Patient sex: M
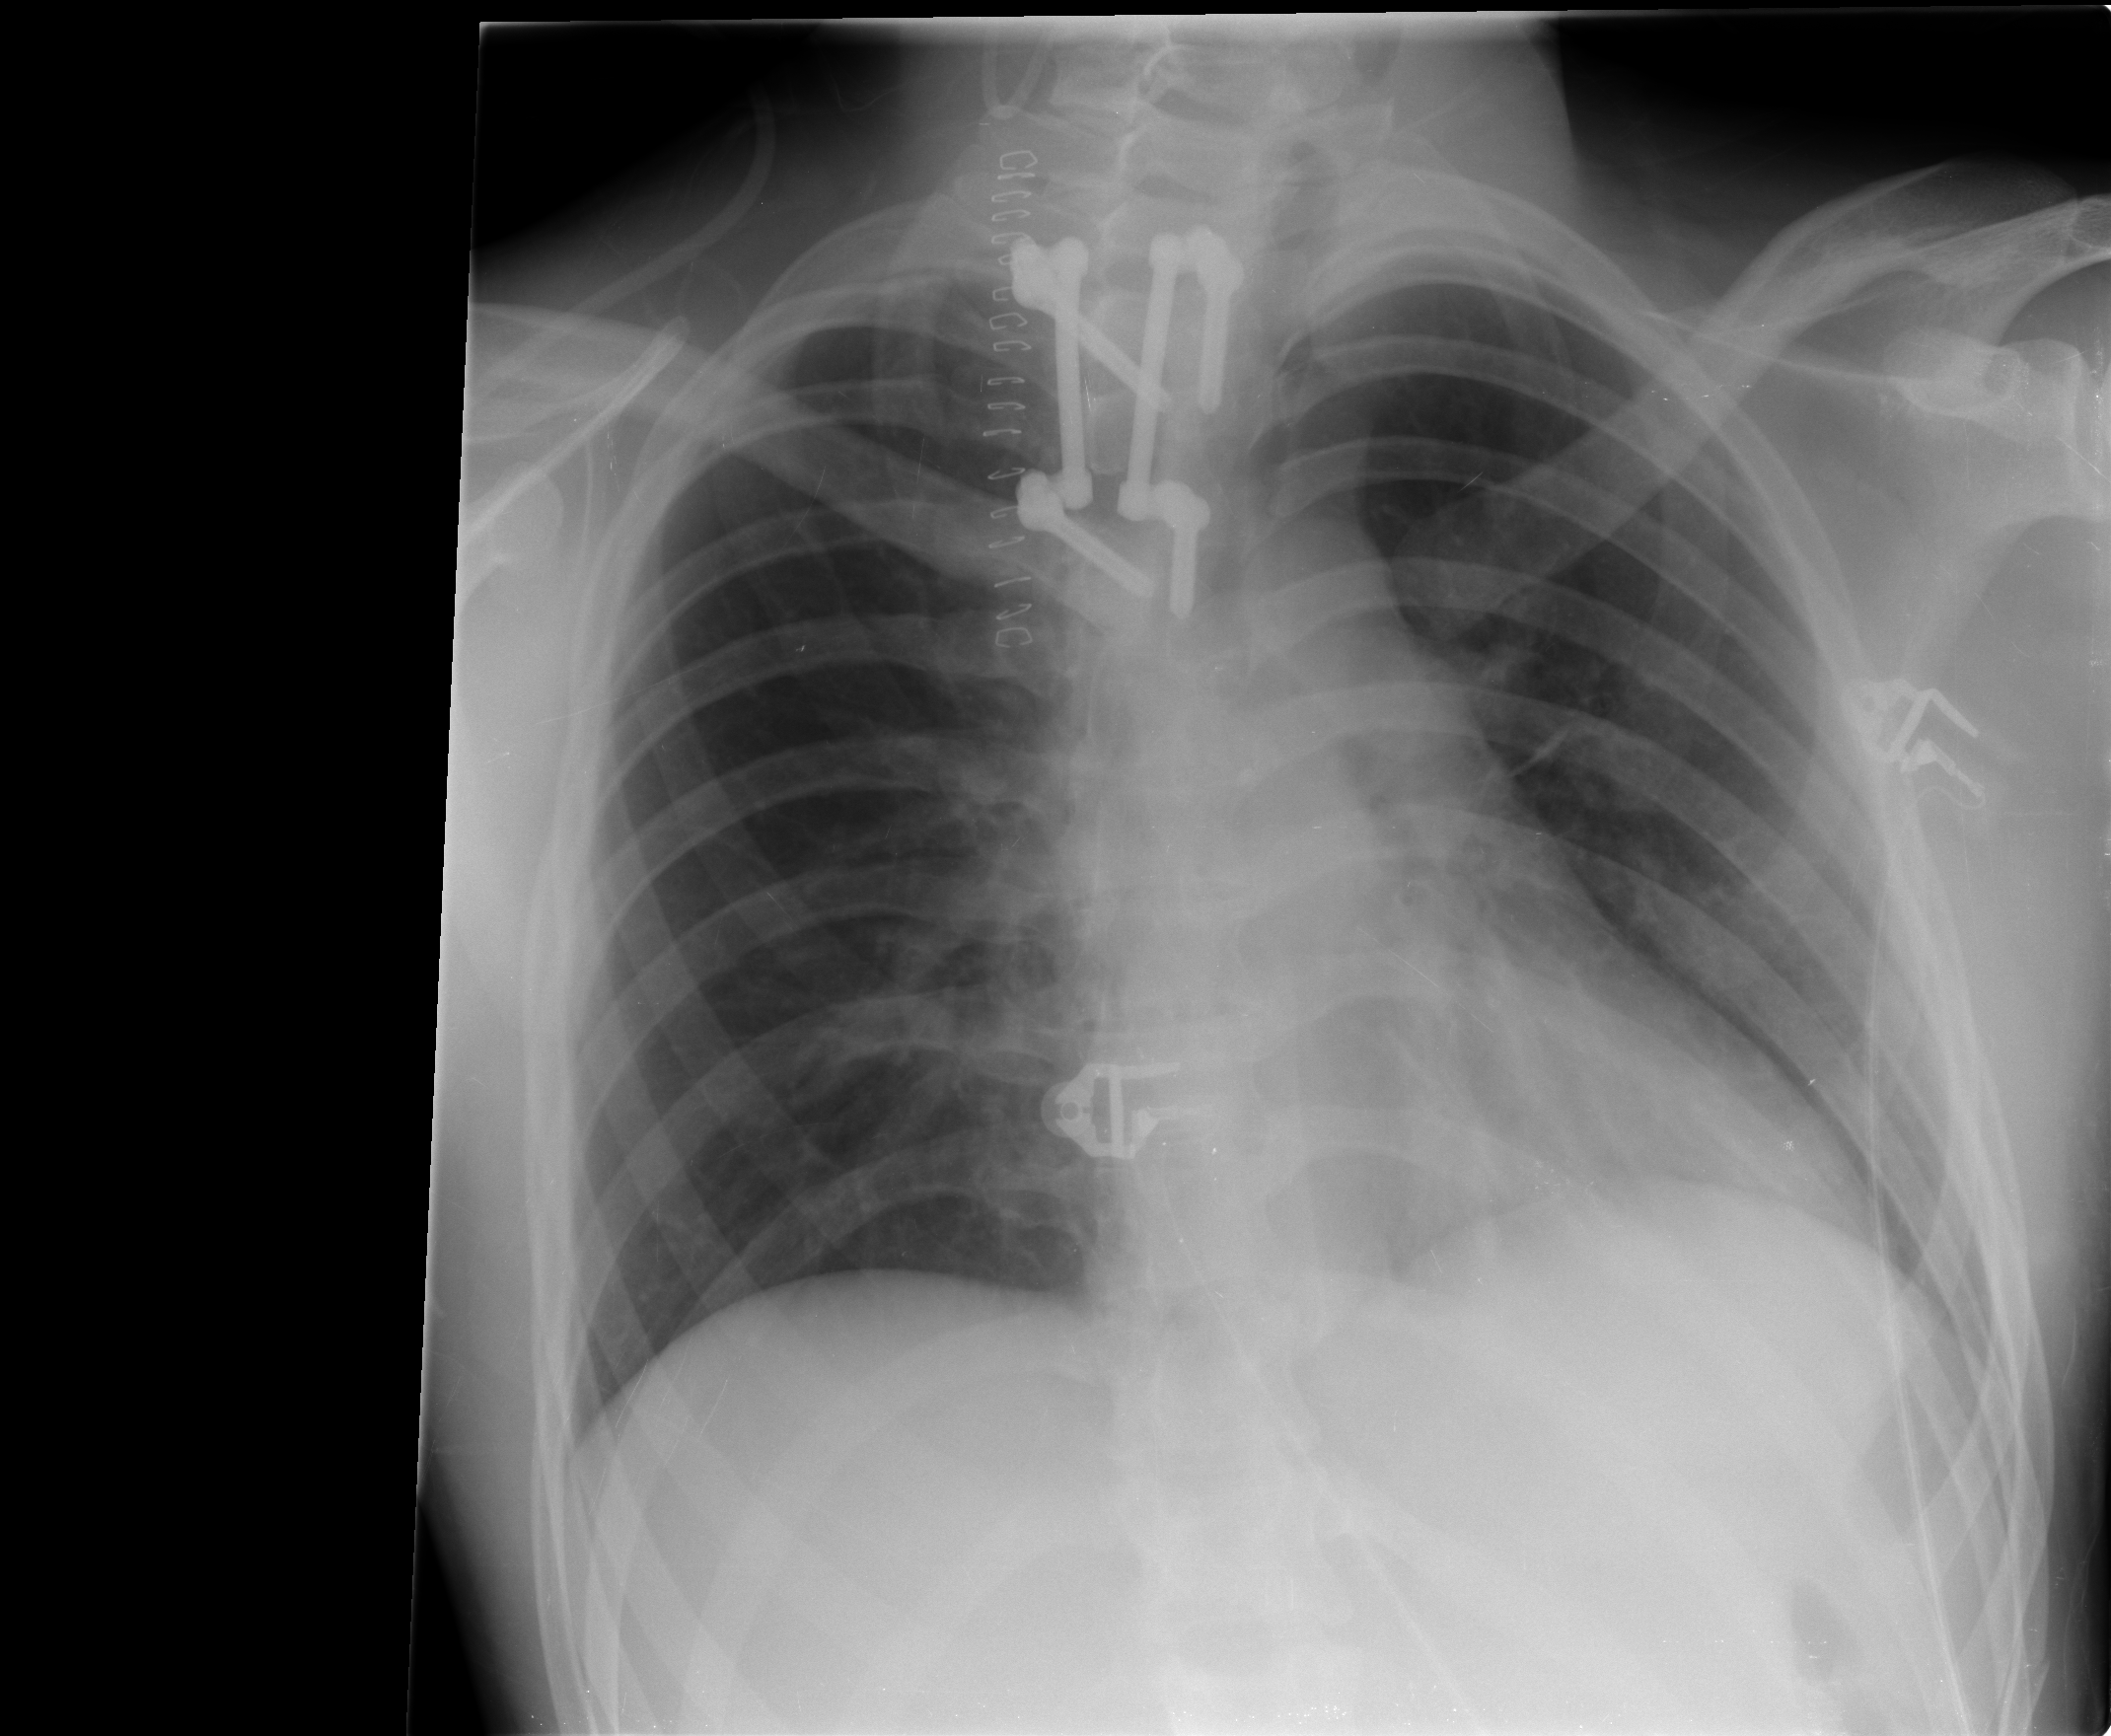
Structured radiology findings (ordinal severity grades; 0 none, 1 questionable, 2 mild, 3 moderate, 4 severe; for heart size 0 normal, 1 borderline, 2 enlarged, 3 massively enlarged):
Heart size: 1
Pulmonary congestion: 1
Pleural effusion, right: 0
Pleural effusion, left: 0
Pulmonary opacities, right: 0
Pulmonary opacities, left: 1
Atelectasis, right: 0
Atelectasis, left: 1